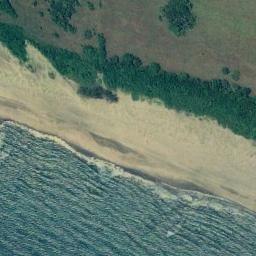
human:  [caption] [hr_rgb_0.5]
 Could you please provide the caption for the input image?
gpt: The sea has ripples .

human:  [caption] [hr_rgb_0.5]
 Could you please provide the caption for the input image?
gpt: The beach consists of blue seawater,A yellow coast and a row of plants .

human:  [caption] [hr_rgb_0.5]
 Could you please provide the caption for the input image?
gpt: Brown coast with green vegetation, Yellow sand and blue water .

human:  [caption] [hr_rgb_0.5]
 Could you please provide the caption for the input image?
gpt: The beach with khaki sand and some gathered green plants on the beach .

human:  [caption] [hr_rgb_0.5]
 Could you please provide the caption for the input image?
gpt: The grass is beside the beach .